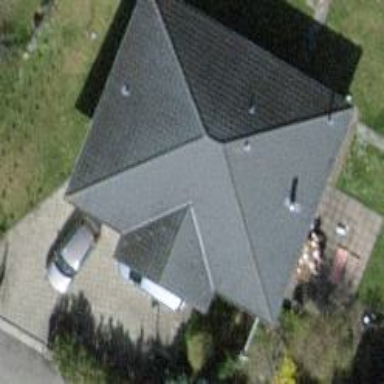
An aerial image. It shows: Detached building with hipped roof.